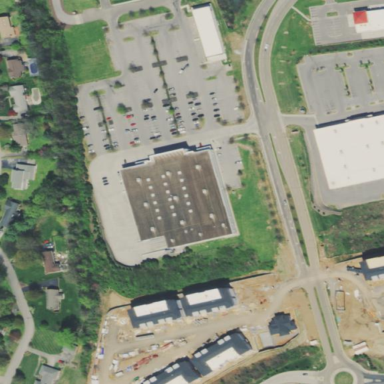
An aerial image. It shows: Commercial building.